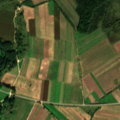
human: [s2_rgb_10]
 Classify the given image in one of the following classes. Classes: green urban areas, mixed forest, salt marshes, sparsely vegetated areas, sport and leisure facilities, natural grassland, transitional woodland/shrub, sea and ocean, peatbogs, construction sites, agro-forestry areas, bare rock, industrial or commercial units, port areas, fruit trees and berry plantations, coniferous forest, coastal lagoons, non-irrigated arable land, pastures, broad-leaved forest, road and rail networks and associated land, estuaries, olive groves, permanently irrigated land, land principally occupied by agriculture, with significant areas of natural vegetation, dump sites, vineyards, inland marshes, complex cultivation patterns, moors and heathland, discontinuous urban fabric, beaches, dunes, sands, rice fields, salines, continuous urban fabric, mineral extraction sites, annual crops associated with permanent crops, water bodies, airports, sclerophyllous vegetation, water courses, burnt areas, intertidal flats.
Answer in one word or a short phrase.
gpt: non-irrigated arable land, complex cultivation patterns, broad-leaved forest